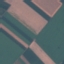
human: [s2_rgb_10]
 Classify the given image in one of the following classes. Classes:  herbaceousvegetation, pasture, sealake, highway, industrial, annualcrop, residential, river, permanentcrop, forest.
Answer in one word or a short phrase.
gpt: AnnualCrop